Field crop: maize
Growth stage: 2
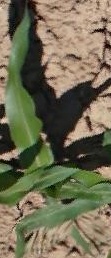
Species: maize